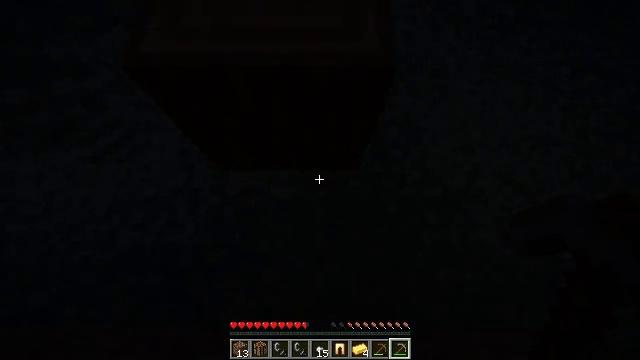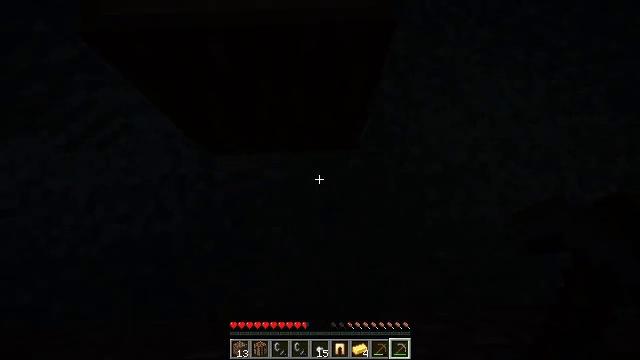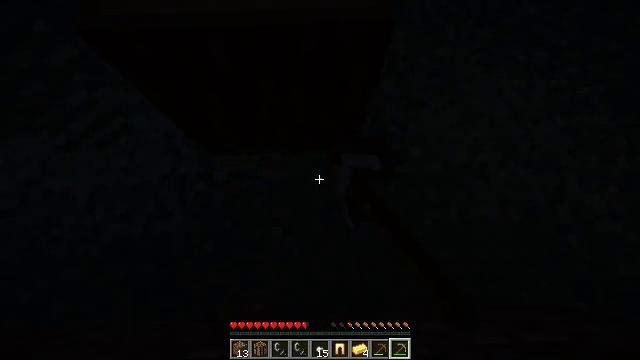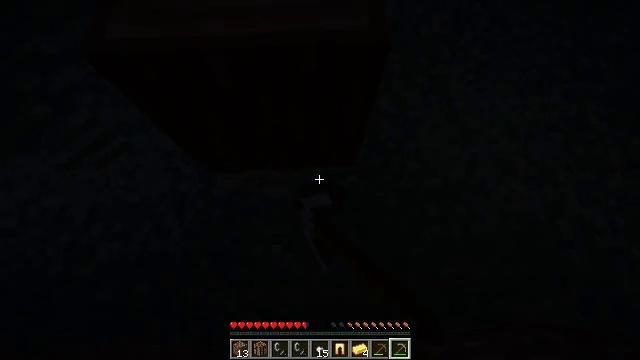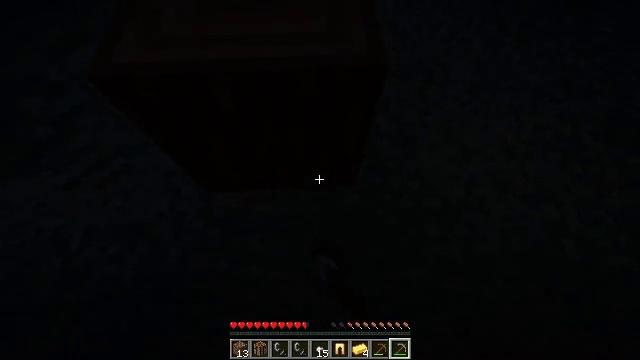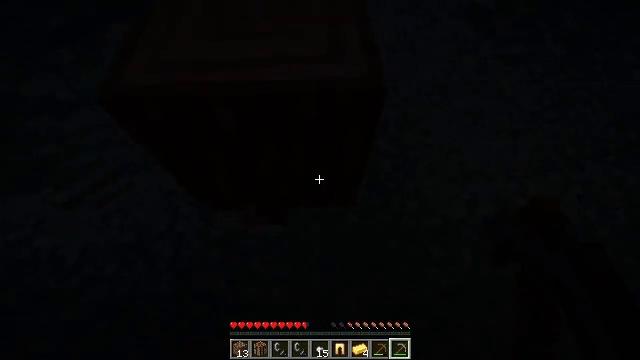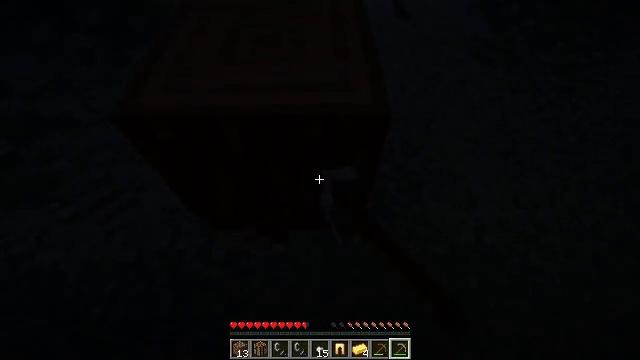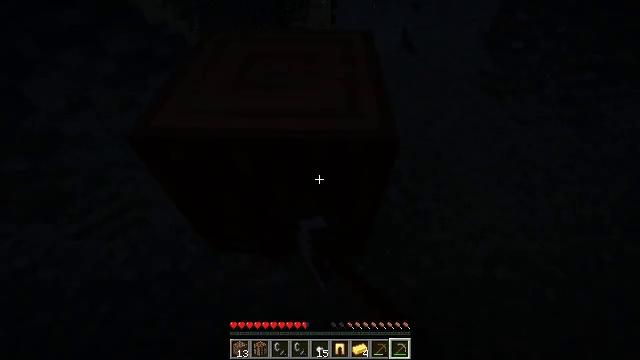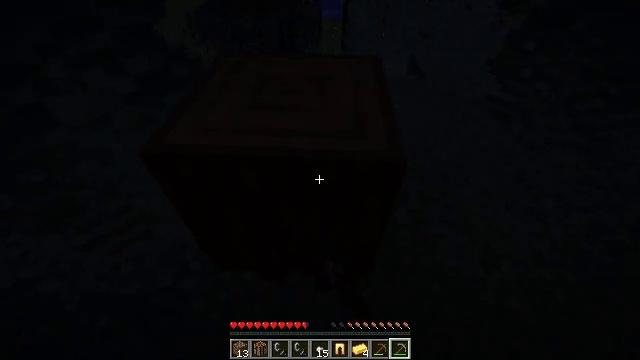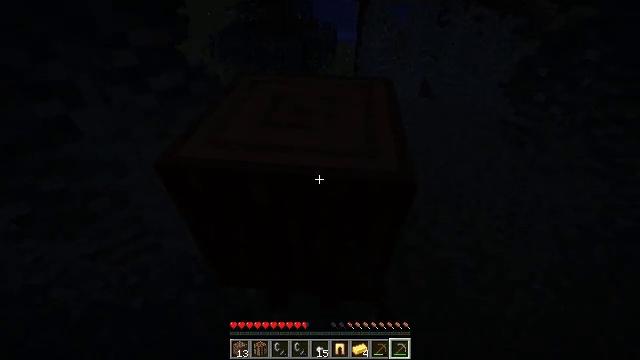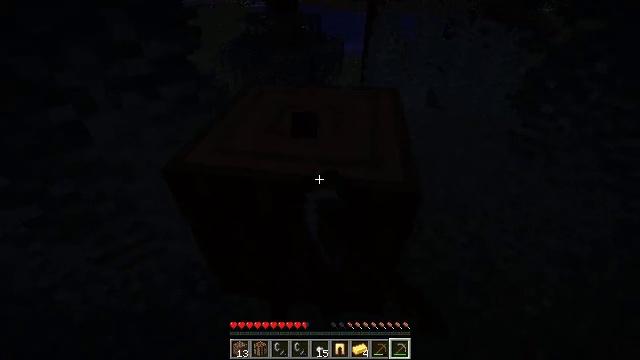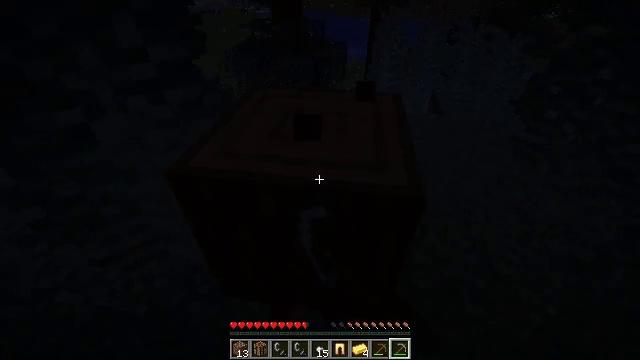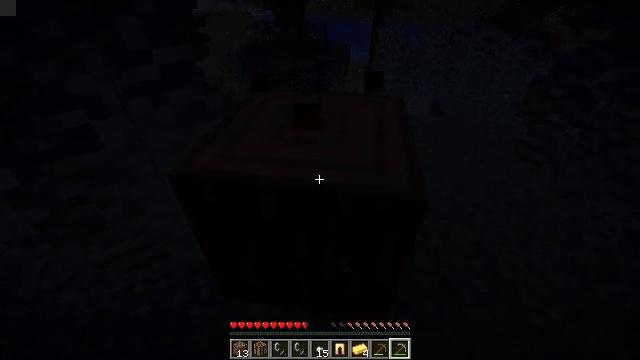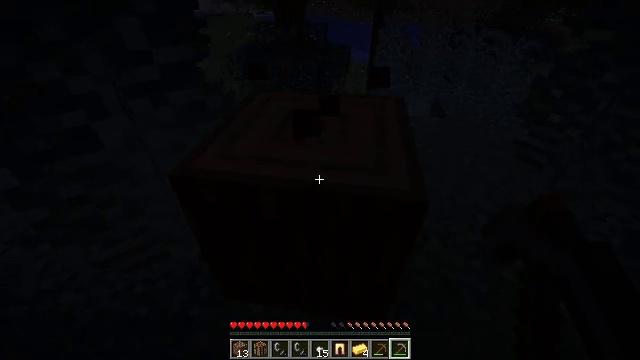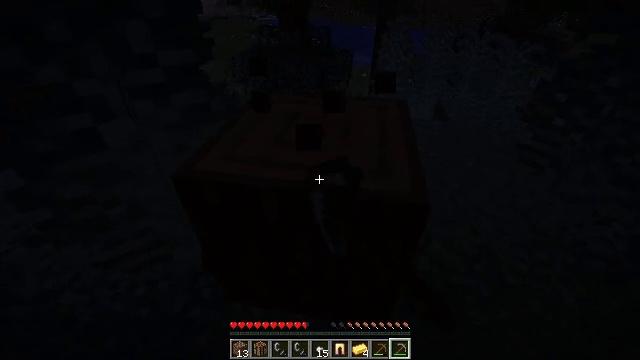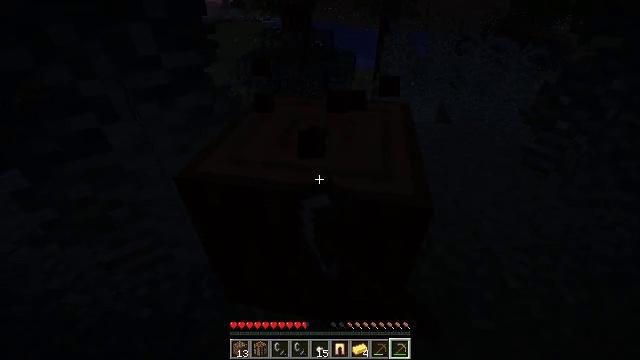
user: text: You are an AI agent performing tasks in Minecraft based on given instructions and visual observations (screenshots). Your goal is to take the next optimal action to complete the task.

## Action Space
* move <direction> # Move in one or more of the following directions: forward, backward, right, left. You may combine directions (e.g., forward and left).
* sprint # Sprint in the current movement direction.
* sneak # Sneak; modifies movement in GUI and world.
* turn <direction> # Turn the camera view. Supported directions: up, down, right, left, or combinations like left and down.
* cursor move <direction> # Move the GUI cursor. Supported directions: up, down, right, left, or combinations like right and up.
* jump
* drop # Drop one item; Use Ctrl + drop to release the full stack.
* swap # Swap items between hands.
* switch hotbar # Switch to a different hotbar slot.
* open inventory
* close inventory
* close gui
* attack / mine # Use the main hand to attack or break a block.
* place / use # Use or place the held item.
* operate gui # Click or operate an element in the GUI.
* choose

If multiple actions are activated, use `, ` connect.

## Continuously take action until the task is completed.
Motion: motion action
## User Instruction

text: Harvest the spruce log from a tree trunk.
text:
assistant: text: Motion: turn right and down, attack / mine
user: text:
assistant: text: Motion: attack / mine
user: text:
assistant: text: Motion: turn up, attack / mine
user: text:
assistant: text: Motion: turn up, attack / mine
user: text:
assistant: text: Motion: turn up, attack / mine
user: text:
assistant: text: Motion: turn left and up, attack / mine
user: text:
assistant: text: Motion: turn left and up, attack / mine
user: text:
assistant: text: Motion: turn left and up, attack / mine
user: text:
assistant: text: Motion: turn left and up, attack / mine
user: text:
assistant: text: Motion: turn left and up, attack / mine
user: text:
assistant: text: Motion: attack / mine
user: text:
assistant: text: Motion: attack / mine
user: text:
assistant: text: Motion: attack / mine
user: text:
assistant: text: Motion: attack / mine
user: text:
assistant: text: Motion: attack / mine
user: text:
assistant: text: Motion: attack / mine
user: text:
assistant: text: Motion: attack / mine
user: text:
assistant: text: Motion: attack / mine
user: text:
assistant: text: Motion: attack / mine
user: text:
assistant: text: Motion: attack / mine
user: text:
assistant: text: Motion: attack / mine
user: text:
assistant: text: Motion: attack / mine
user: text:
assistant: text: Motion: attack / mine
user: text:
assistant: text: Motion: attack / mine
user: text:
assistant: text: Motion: attack / mine
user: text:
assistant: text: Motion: attack / mine
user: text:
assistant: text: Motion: attack / mine
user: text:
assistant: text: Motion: attack / mine
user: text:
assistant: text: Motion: attack / mine
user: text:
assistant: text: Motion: attack / mine